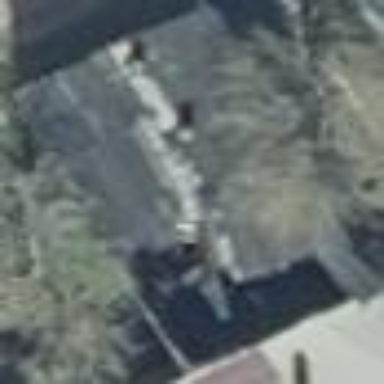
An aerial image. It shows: Black gabled roof barn with red walls. The roof is made of tar paper.